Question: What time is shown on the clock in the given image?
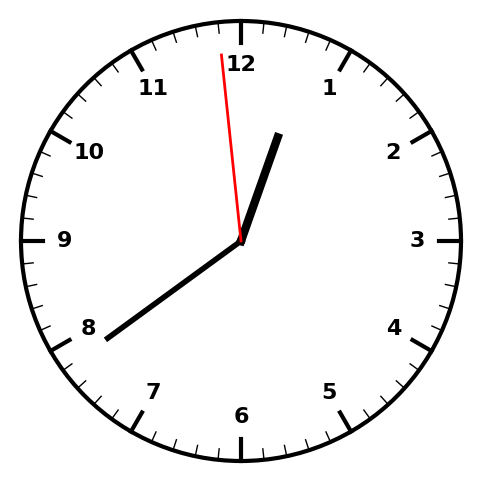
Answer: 12:38:59